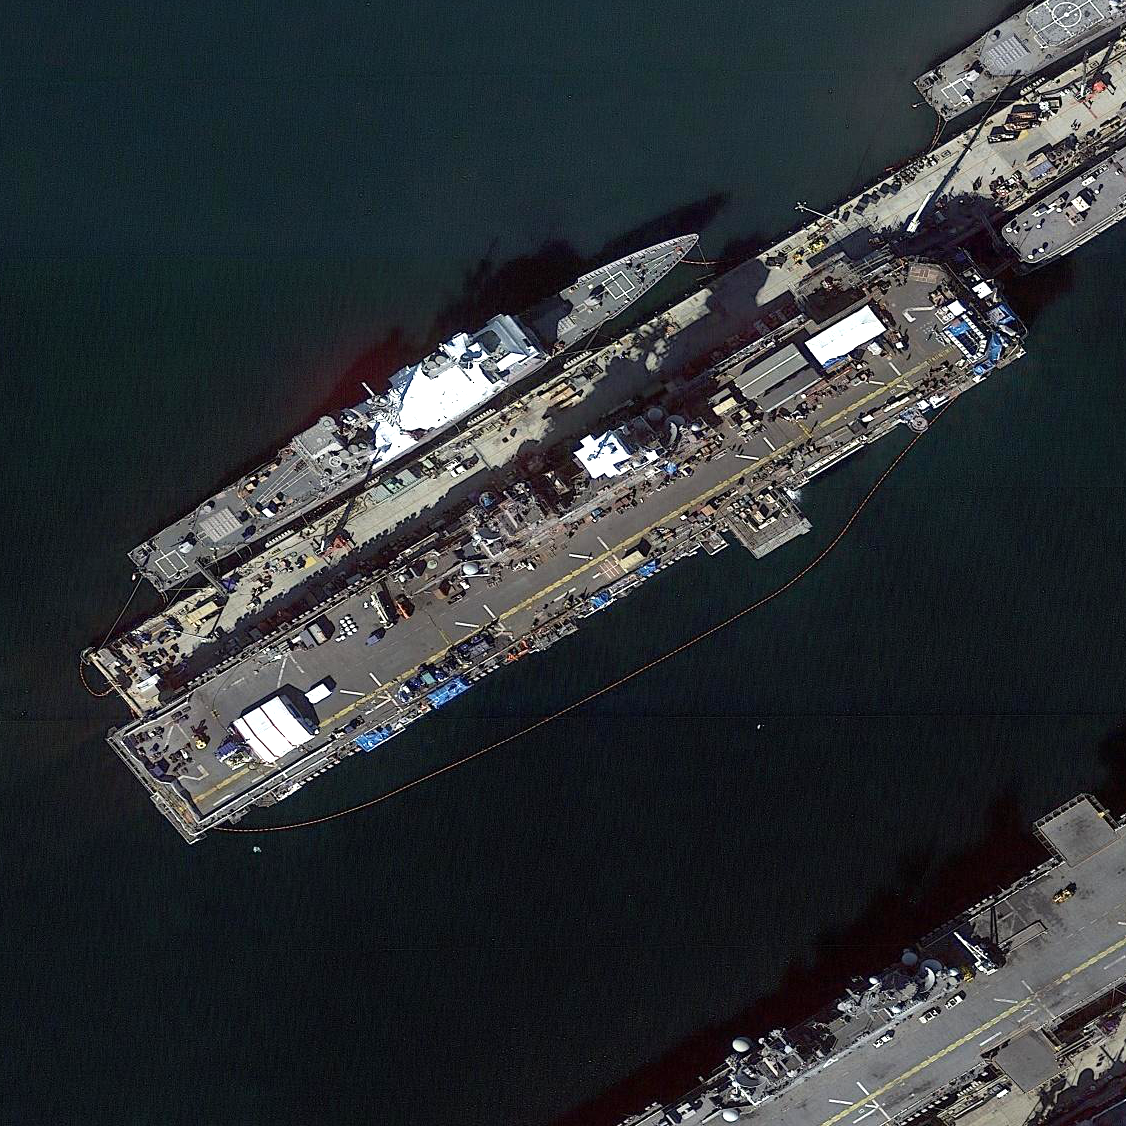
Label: assault